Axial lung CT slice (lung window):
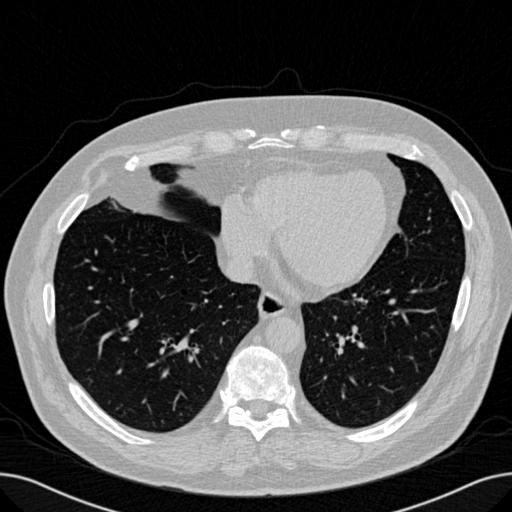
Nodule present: no